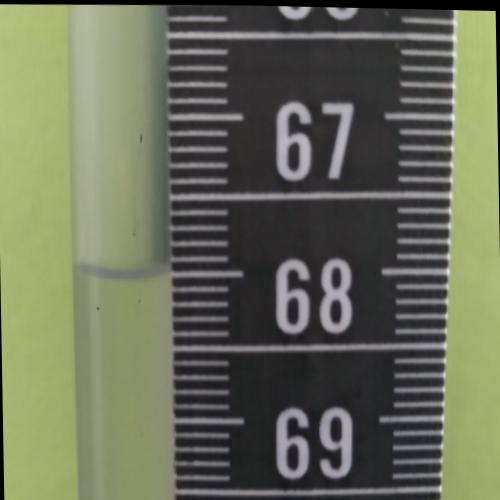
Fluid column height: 68.0 cm